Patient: sex M, age 42
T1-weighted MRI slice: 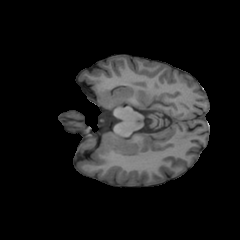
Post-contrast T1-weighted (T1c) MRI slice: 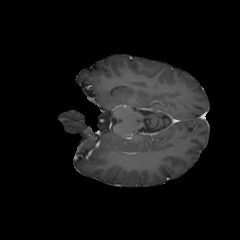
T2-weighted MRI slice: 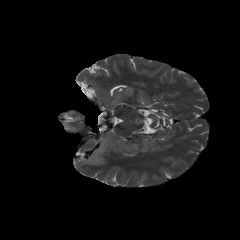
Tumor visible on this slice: no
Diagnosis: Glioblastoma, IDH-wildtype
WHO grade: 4